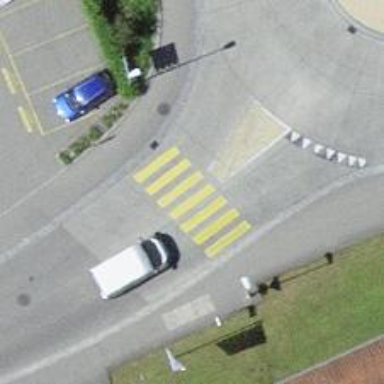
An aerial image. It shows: Marked zebra crossing with island in the middle.